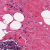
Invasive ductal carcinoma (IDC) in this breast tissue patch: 0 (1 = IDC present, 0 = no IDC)